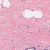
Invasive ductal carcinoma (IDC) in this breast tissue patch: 0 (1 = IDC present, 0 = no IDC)